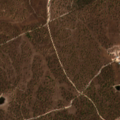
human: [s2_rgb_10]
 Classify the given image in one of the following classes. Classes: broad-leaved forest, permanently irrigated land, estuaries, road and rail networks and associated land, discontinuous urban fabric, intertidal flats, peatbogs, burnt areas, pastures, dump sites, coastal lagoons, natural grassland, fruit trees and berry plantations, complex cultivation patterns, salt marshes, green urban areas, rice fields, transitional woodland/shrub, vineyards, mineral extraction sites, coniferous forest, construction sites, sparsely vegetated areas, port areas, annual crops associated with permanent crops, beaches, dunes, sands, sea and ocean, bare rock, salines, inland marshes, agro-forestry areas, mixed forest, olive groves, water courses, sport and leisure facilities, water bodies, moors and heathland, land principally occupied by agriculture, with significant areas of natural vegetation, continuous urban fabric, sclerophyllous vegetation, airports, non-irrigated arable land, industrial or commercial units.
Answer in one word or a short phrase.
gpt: non-irrigated arable land, agro-forestry areas